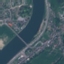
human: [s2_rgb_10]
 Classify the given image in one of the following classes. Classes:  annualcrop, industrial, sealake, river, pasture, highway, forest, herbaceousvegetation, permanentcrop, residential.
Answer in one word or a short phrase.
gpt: River